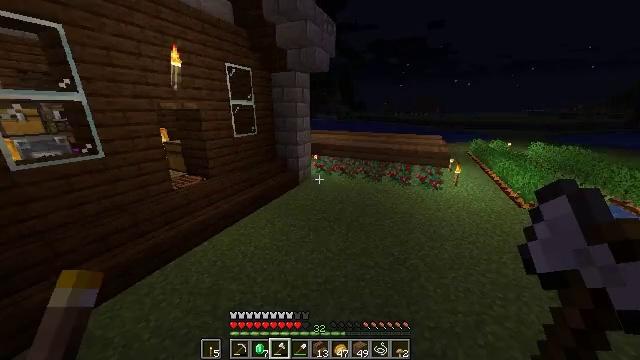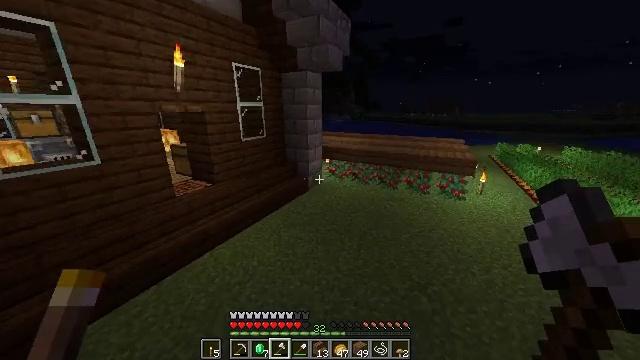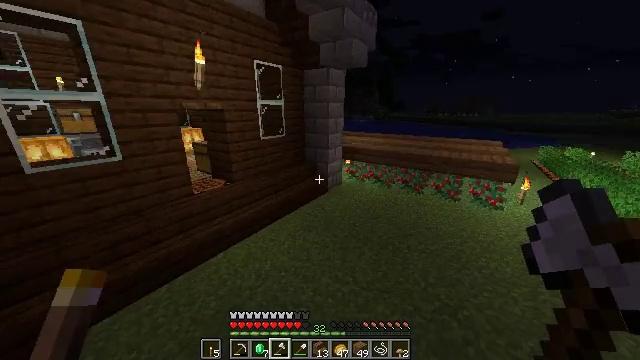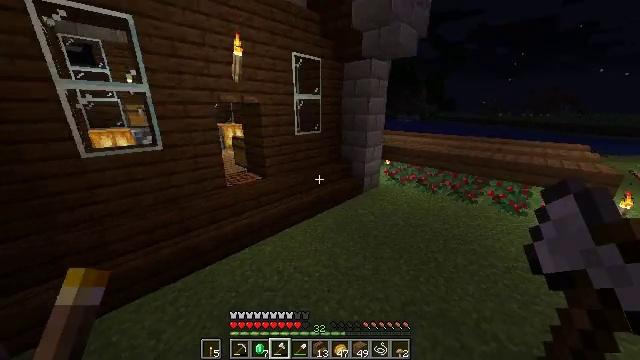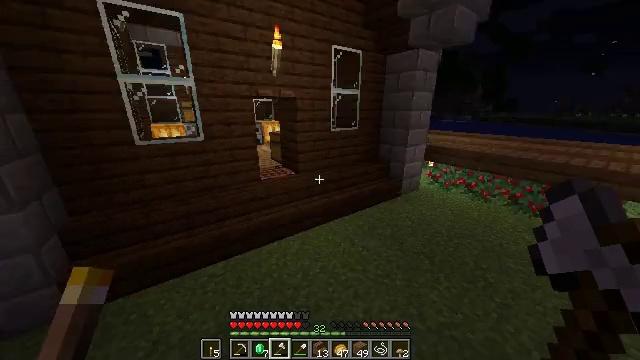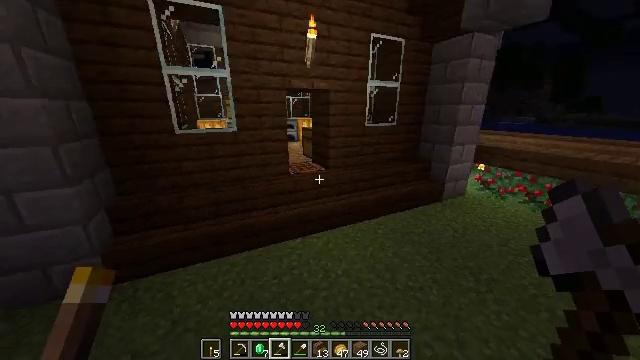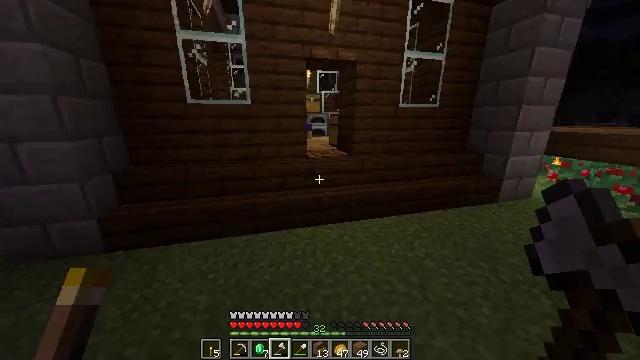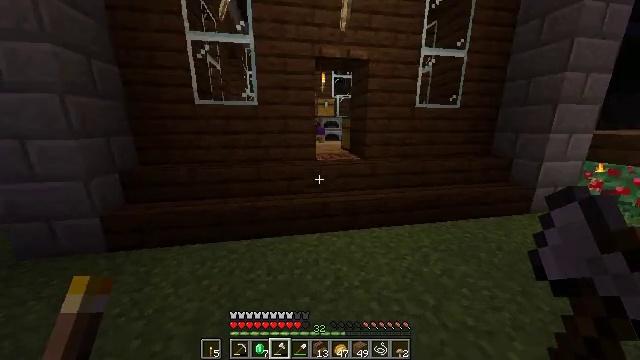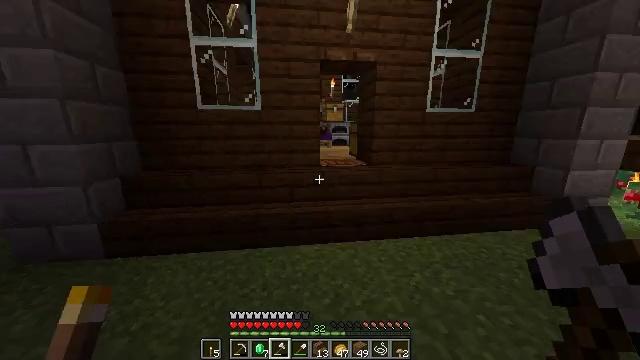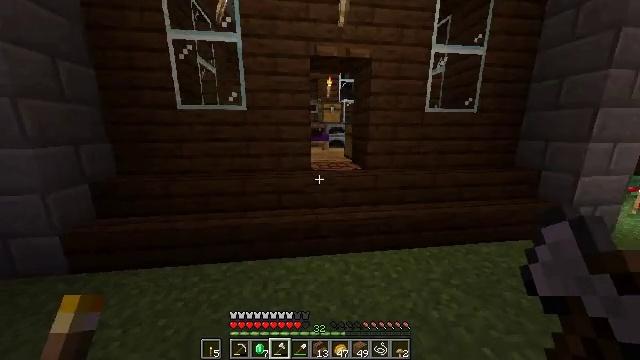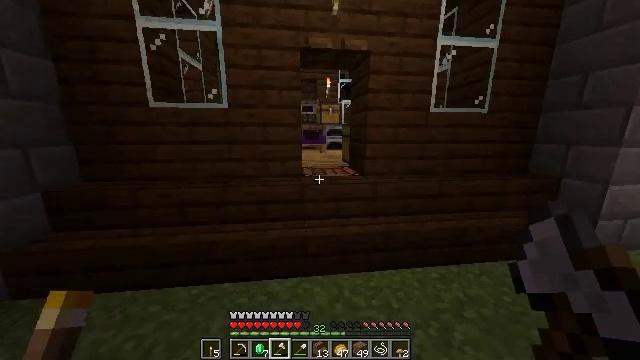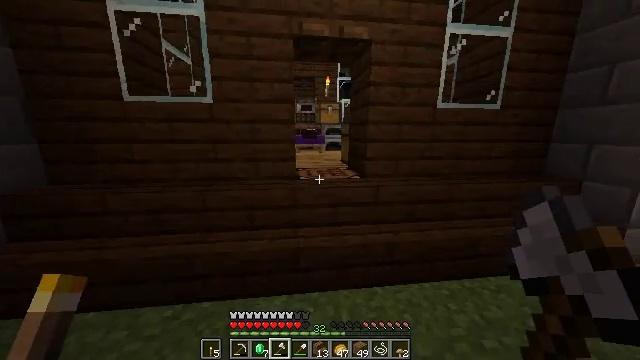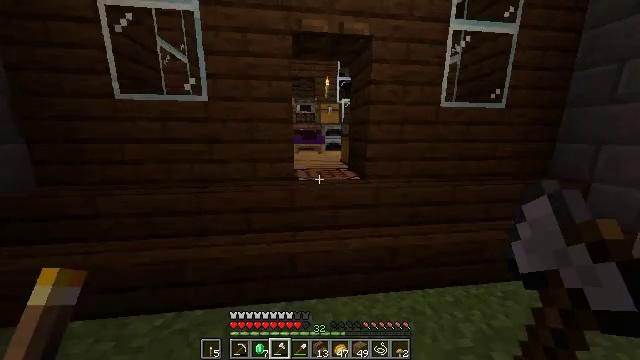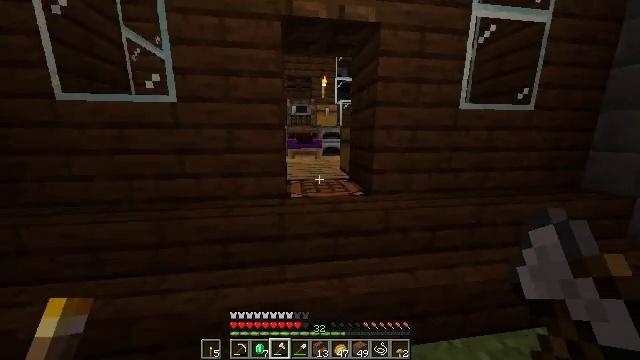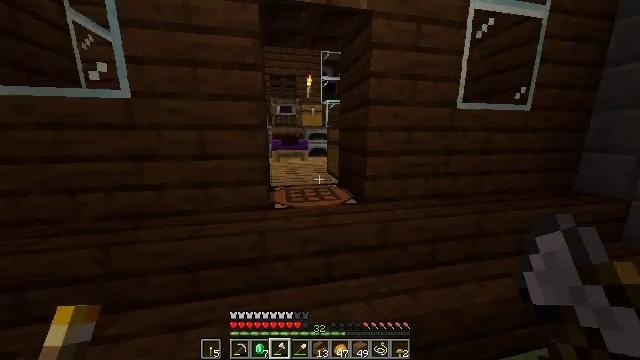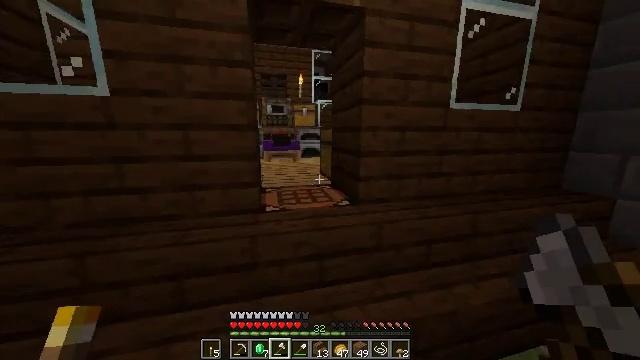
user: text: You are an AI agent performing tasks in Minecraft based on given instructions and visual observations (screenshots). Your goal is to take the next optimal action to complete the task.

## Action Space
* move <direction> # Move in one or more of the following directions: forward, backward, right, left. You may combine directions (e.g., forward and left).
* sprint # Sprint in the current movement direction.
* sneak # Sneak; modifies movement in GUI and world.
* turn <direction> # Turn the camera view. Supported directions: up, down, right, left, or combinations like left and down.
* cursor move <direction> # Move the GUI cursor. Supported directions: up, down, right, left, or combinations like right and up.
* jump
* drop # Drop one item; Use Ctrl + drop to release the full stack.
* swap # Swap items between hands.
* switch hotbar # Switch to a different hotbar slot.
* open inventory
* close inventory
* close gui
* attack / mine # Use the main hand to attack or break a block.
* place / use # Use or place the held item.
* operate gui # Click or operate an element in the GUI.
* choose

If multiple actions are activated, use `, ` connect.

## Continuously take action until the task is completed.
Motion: motion action
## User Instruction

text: Gather poppy from the ground.
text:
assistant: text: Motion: move forward, turn left, jump
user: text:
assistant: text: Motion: move forward, turn left
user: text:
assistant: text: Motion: move forward, turn left
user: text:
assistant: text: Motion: move forward, turn left
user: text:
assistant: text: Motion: move forward, turn left
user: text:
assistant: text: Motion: move forward, turn left and up
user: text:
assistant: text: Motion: move forward, sprint, turn left and up
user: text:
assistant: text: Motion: move forward, sprint, turn left and up
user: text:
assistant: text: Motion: move forward, sprint
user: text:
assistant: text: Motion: move forward, sprint
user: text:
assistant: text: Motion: move forward
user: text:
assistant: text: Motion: move forward
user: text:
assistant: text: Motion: move forward, sprint
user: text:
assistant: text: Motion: move forward, sprint, turn right
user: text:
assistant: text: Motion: move forward, sprint, turn right
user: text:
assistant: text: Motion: move forward, sprint
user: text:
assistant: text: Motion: move forward, turn left
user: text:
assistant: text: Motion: move forward, turn left
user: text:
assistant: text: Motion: move forward, sprint, turn left
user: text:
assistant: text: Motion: move forward, sprint, turn left
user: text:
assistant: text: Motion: move forward, sprint, turn left
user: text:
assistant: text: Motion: move forward
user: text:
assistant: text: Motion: move forward
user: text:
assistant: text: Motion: move forward
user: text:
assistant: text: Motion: move forward
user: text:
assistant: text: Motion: move forward, sprint
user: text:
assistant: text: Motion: move forward, sprint
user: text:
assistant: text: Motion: move forward
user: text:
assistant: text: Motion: move forward, turn left and down
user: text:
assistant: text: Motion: move forward, turn left and down